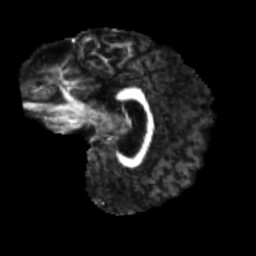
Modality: FA
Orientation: sagittal
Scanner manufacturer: siemens
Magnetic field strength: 3 T
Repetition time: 4 s
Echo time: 0.0594 s